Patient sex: F
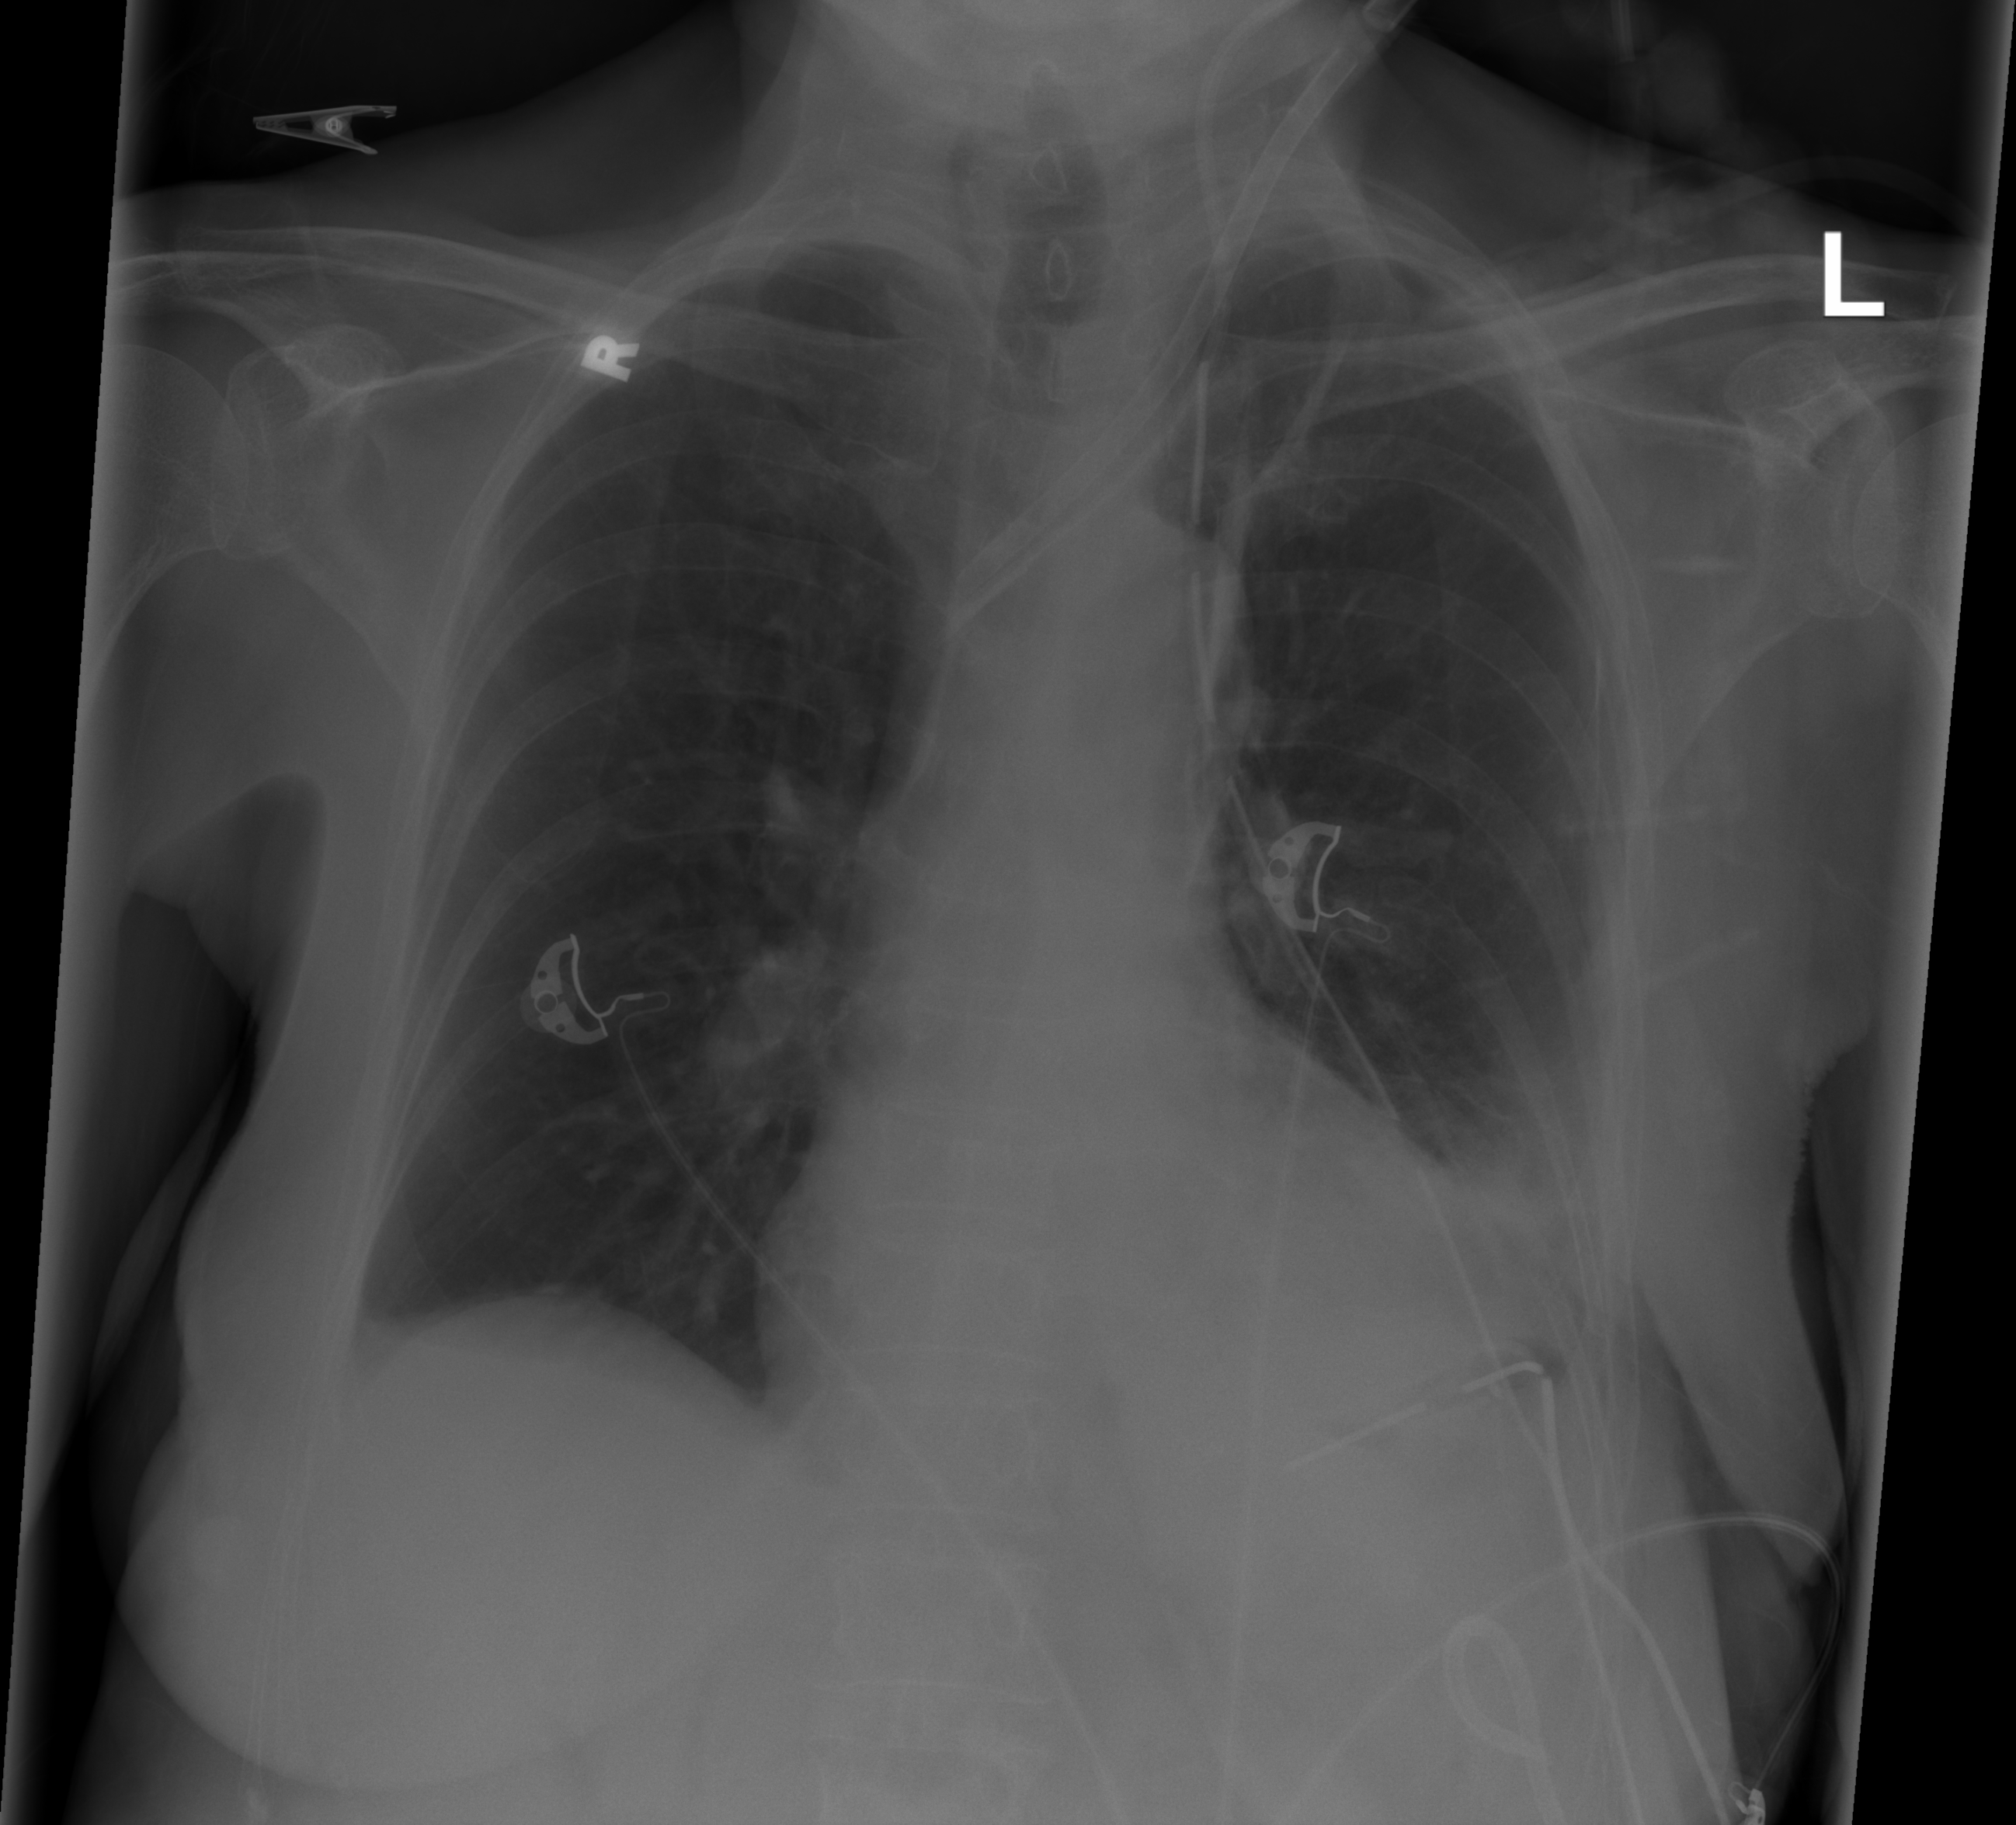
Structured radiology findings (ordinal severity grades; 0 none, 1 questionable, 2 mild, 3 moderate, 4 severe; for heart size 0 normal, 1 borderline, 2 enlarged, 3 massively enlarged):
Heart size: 2
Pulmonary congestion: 0
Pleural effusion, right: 0
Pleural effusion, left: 2
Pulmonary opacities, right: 0
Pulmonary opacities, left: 0
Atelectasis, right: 2
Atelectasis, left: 2